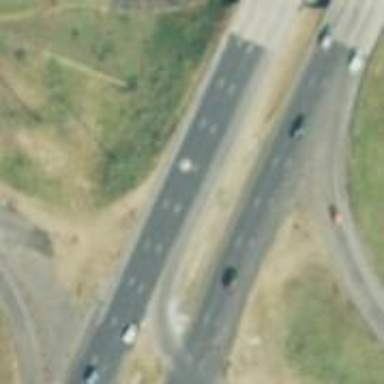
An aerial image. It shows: Expressway with asphalt surface classified as trunk highway.